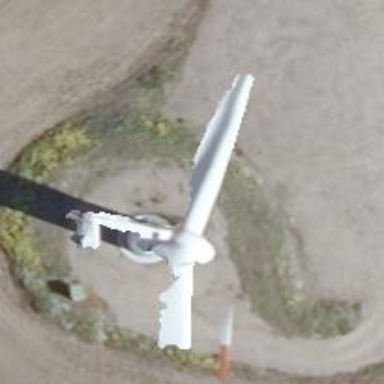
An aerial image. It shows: Wind generator powered by Vestas horizontal axis wind turbine.